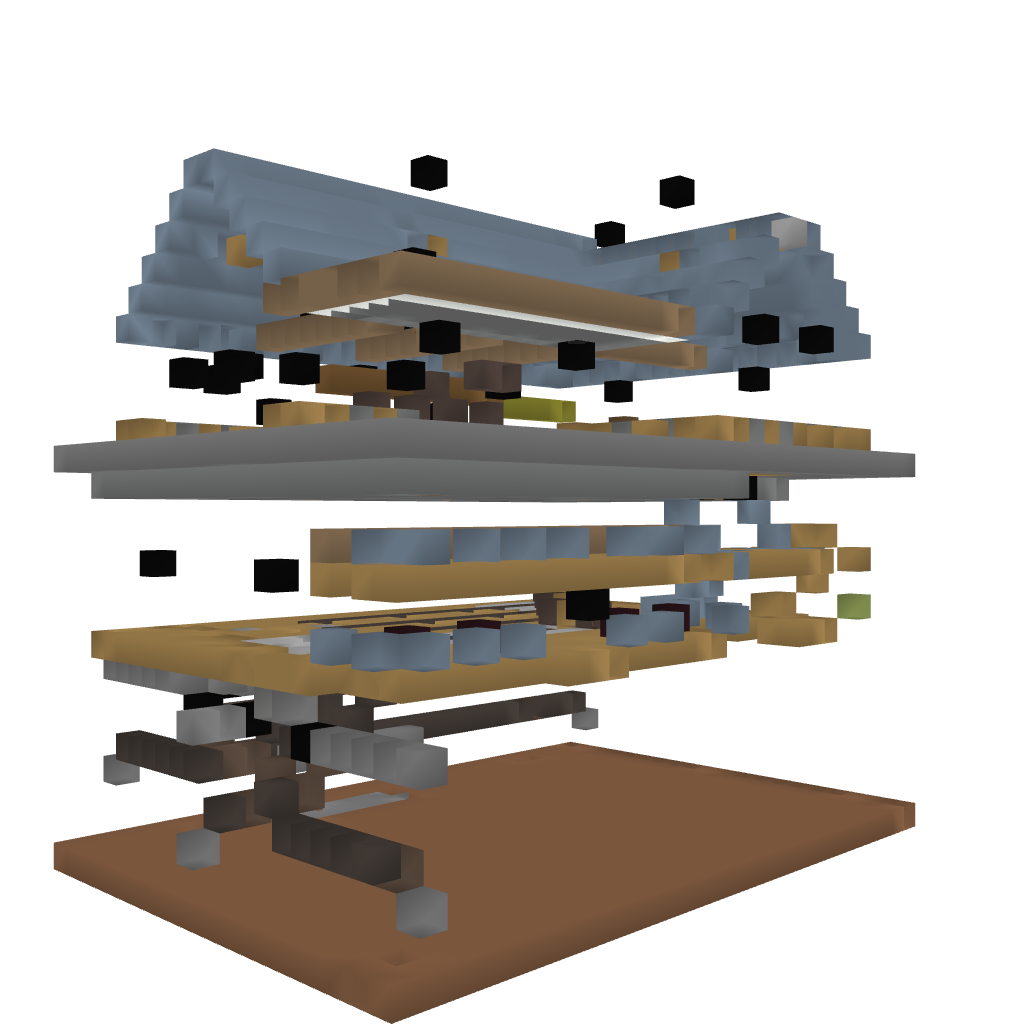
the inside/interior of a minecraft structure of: Nice village train station